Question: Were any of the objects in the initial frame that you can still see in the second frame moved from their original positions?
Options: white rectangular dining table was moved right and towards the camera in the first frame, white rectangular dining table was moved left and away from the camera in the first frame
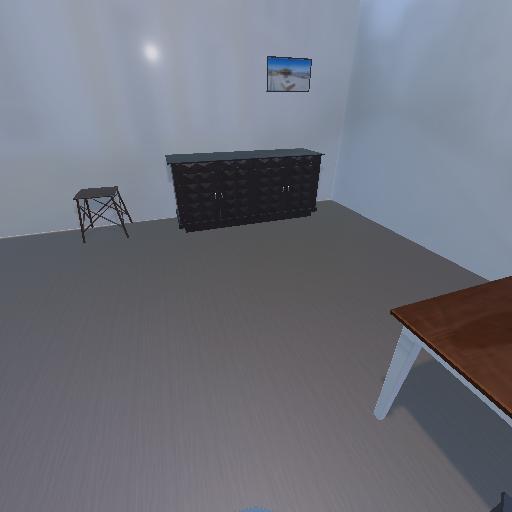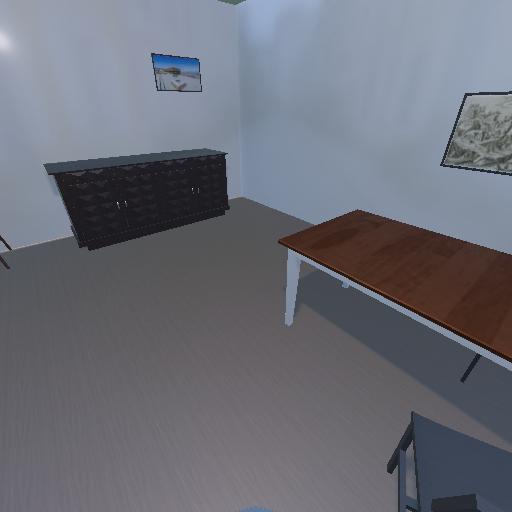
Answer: white rectangular dining table was moved right and towards the camera in the first frame